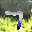
Label: 7